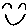
Label: smiley face